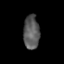
Tissue: lung
Cell type: Fibroblasts
Senescence score: 0.6046
Nuclear area (px): 526
Mean DAPI intensity: 90.082